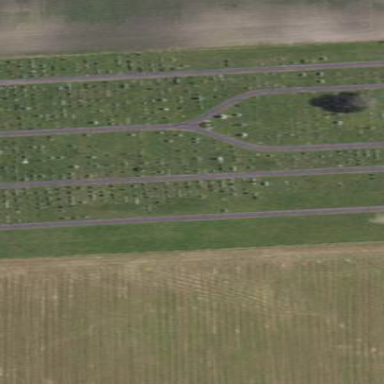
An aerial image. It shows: Grave yard.